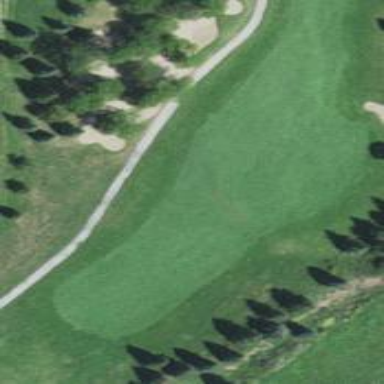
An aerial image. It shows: Golf bunker filled with natural sand.